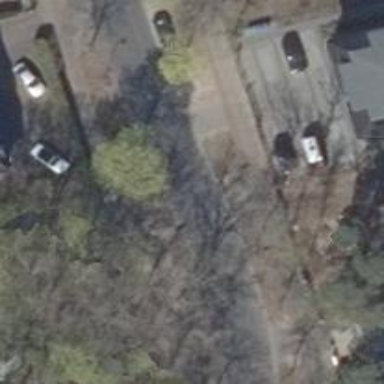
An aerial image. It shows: Sidewalk.